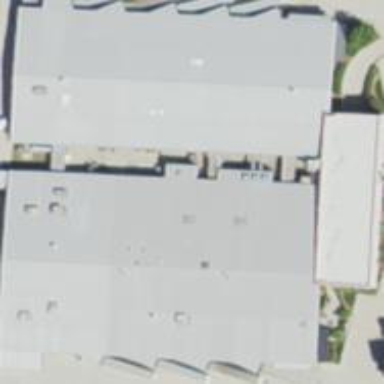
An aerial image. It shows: Commercial building.